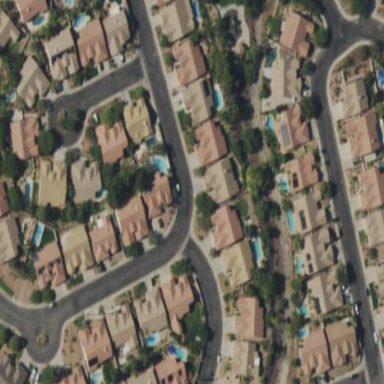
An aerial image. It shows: Suburban residential area.